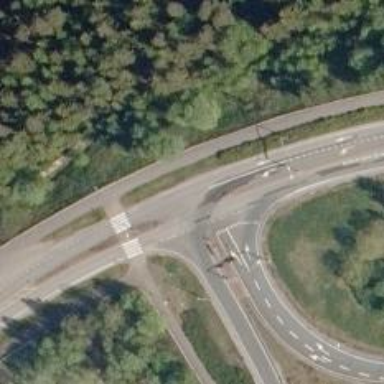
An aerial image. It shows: Asphalt trunk link road.